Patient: sex F, age 34
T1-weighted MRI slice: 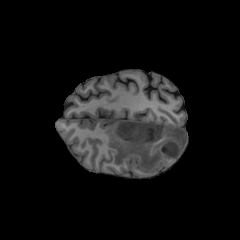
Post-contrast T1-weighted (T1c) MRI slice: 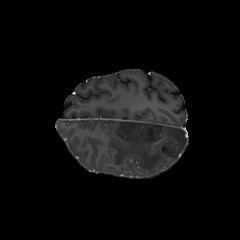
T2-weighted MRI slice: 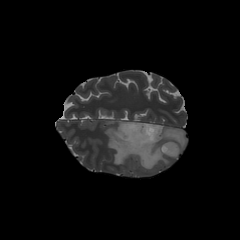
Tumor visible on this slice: yes
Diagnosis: Astrocytoma, IDH-mutant
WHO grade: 3